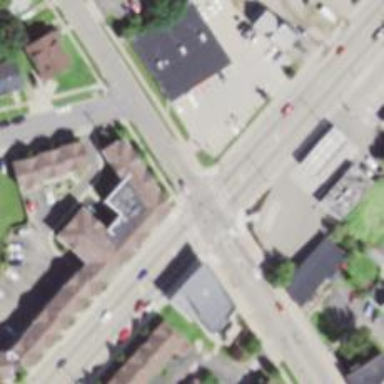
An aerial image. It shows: Marked road crossing.